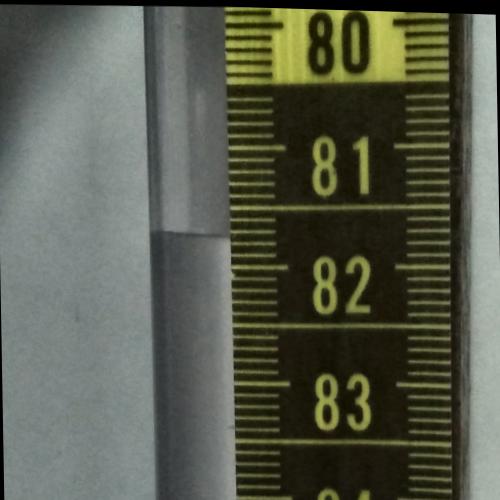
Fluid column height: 81.7 cm